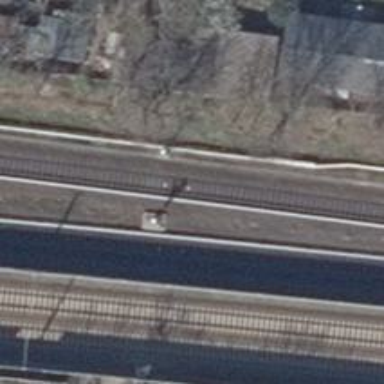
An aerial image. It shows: Railway signal.